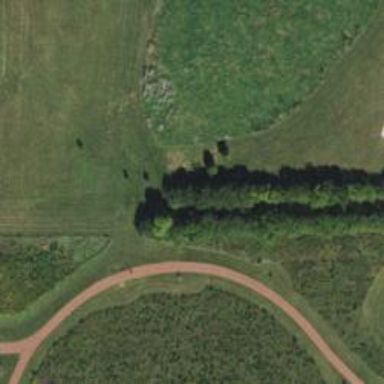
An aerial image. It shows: Disc golf tee area.